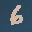
Label: 6